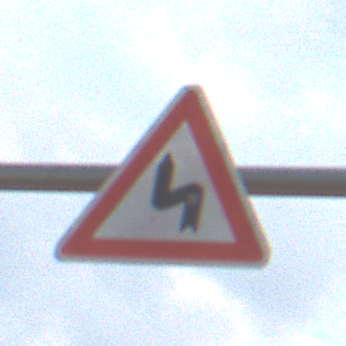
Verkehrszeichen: DoppelkurveZunaechstLinks
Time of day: SunriseSunset
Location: Outdoor (Nature)
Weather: PartlyCloudy
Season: NotSpecified
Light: Natural